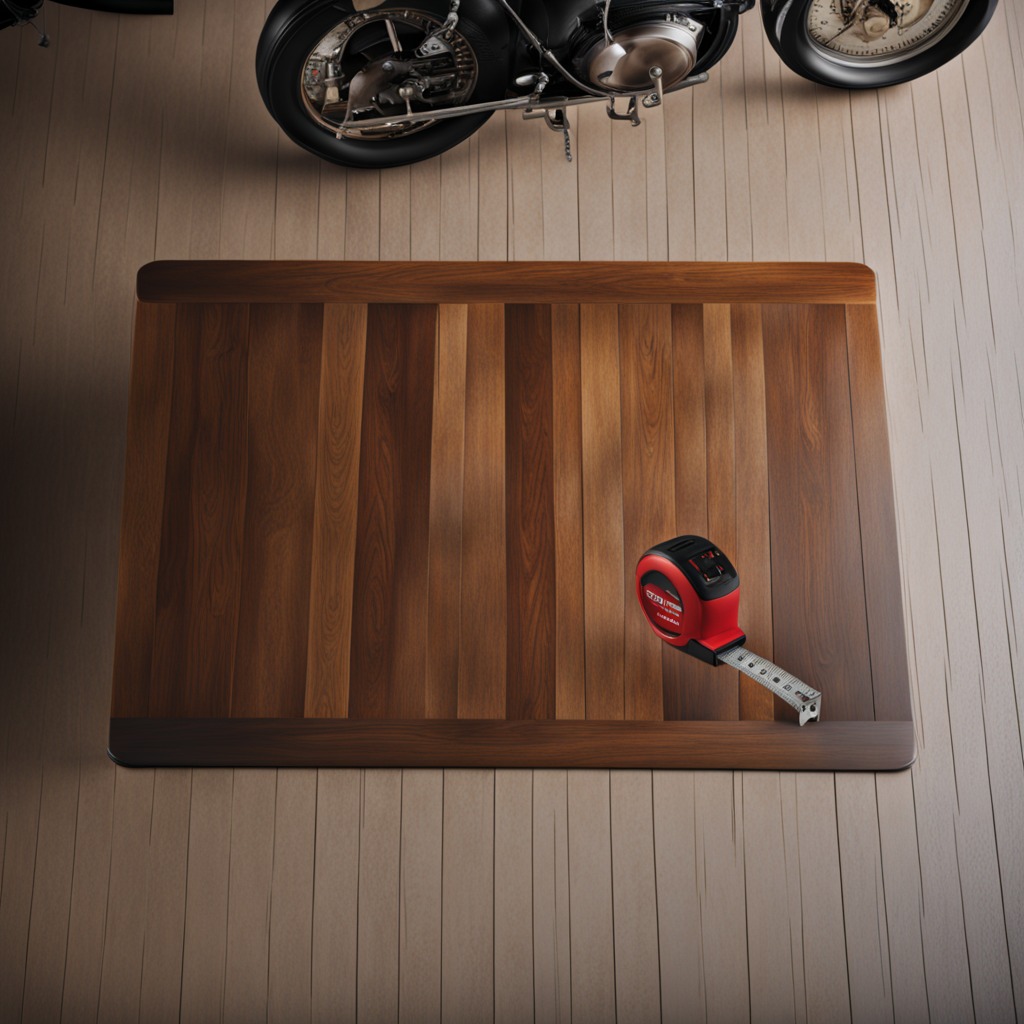
A measuring tape is lying on an oil-spilled wooden table in a vintage motorcycle garage.